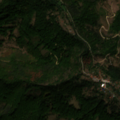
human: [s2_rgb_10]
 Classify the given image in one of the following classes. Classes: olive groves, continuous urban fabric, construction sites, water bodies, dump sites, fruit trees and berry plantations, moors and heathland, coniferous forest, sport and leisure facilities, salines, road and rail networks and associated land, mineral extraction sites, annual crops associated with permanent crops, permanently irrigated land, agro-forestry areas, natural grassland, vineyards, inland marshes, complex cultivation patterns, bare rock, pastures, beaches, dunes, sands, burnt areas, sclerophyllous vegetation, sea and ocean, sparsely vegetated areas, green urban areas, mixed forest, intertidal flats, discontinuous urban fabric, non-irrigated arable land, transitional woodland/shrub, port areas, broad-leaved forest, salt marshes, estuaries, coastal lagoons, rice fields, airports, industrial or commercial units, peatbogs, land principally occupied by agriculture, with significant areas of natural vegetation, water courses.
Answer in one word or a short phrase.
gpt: pastures, complex cultivation patterns, broad-leaved forest, transitional woodland/shrub